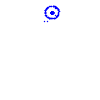
Particle: pion